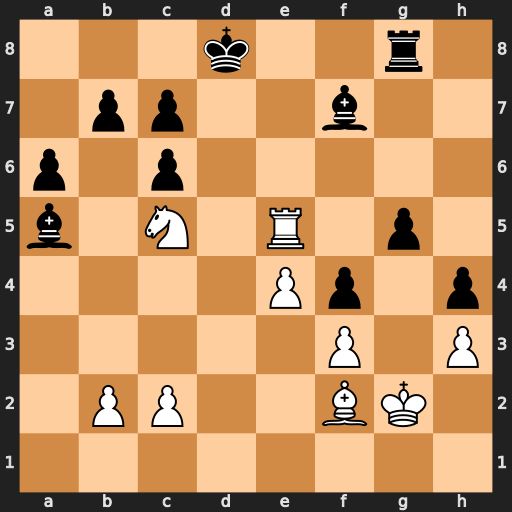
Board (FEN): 3k2r1/1pp2b2/p1p5/b1N1R1p1/4Pp1p/5P1P/1PP2BK1/8
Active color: w
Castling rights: -
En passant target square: -
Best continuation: Nxb7+ Kc8 Nxa5